Question: Count the number of objects in the diagram.
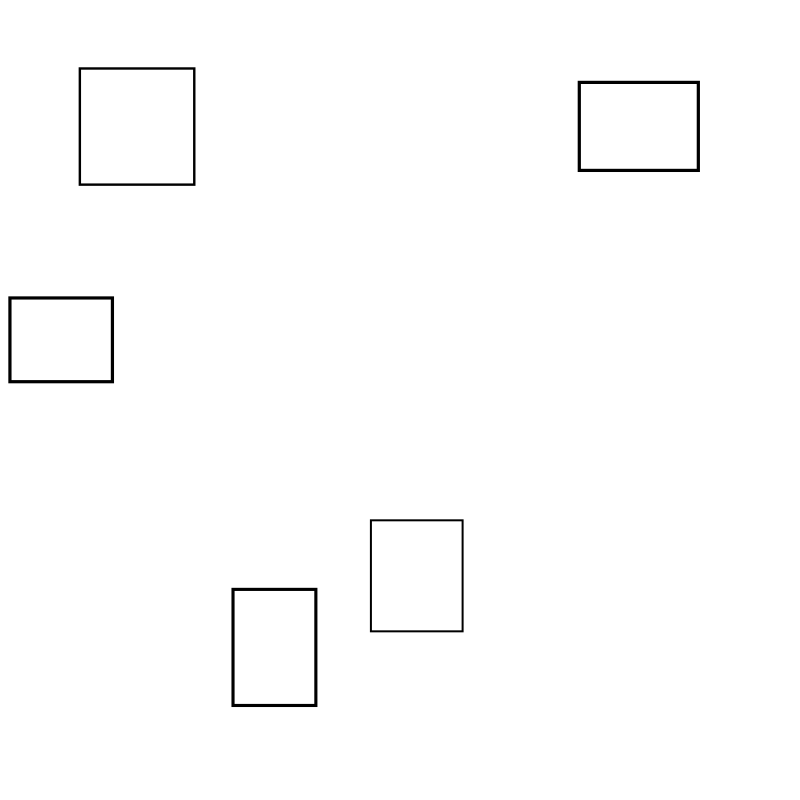
Answer: 5